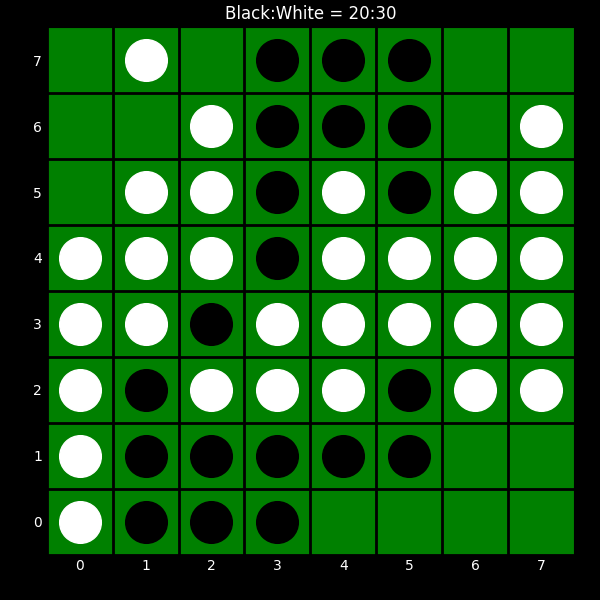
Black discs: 20
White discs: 30